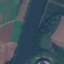
Label: River